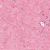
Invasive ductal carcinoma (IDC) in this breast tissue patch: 0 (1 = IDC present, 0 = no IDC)